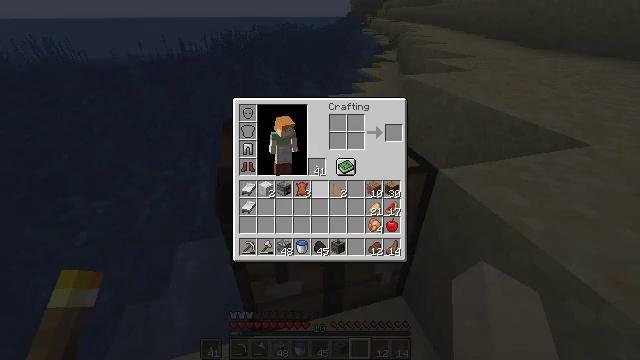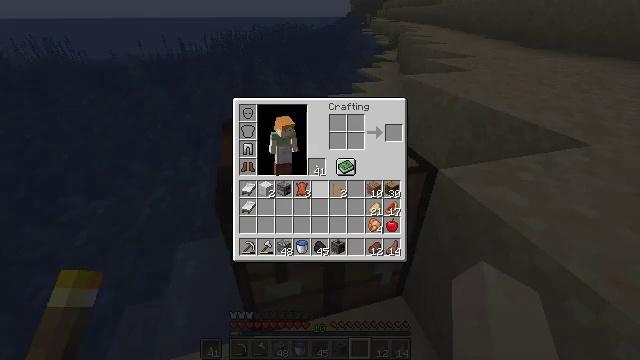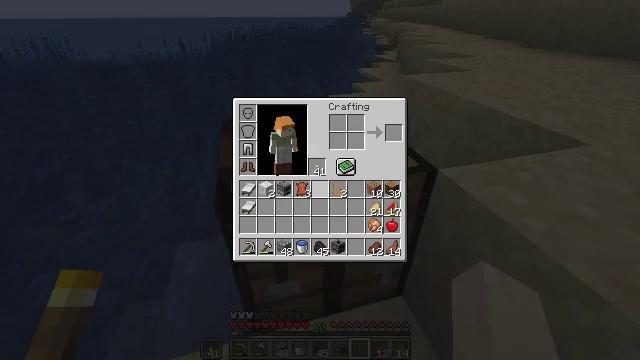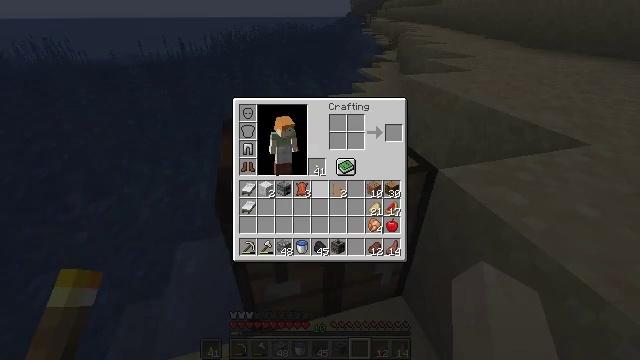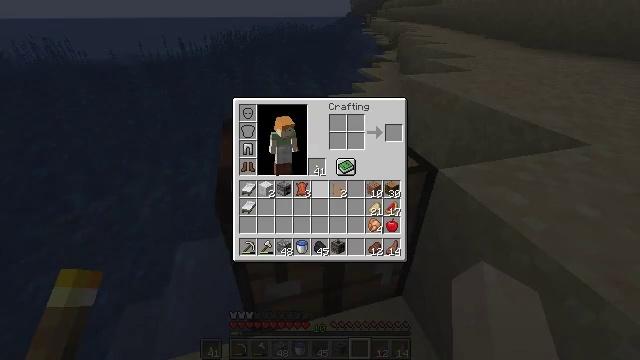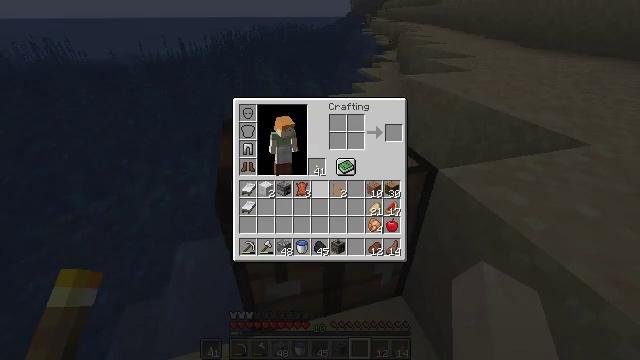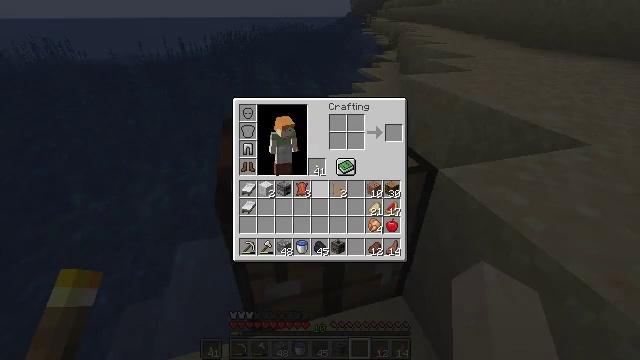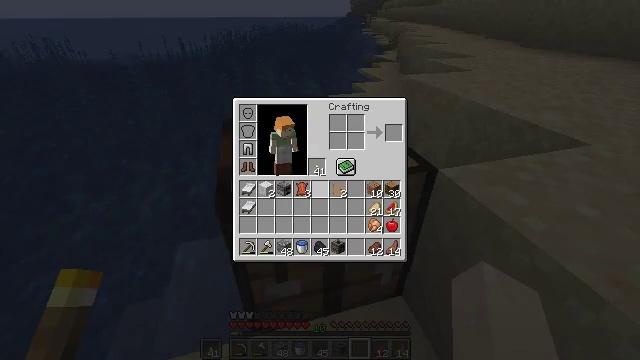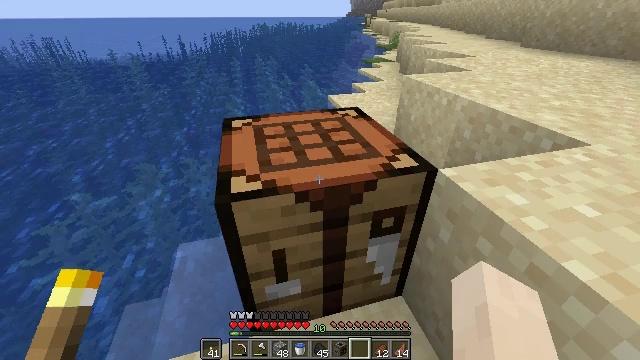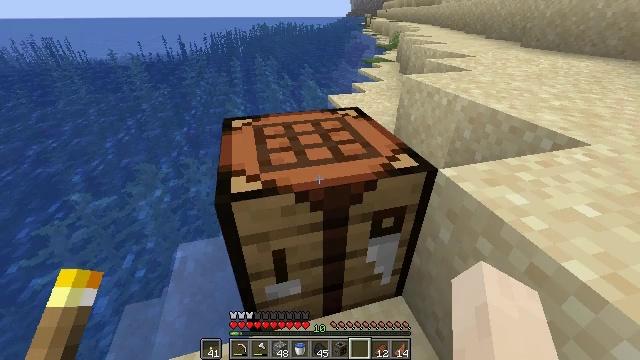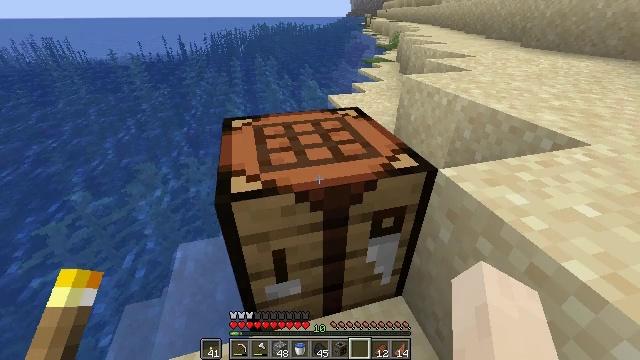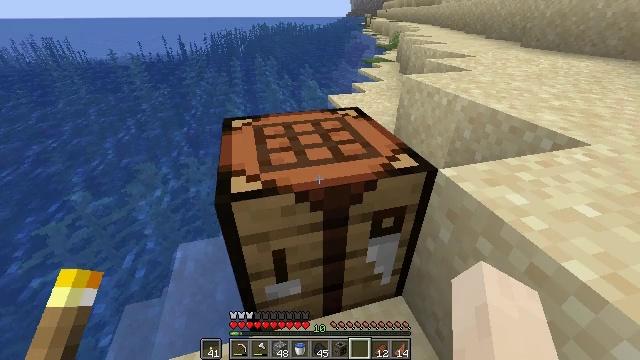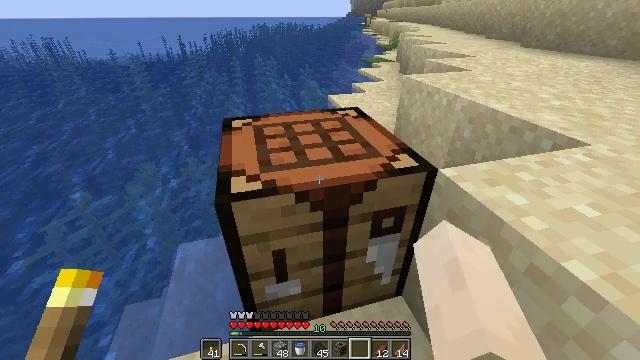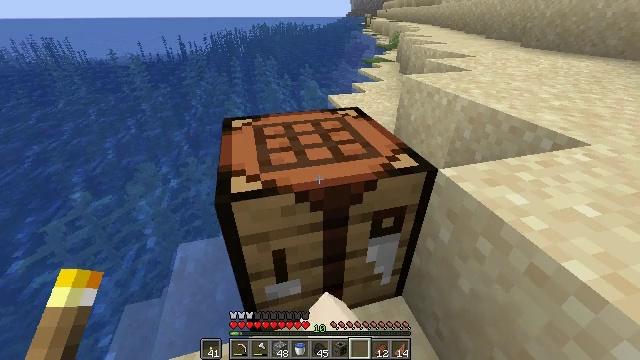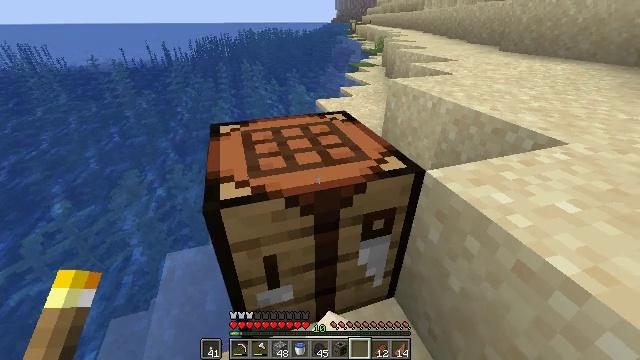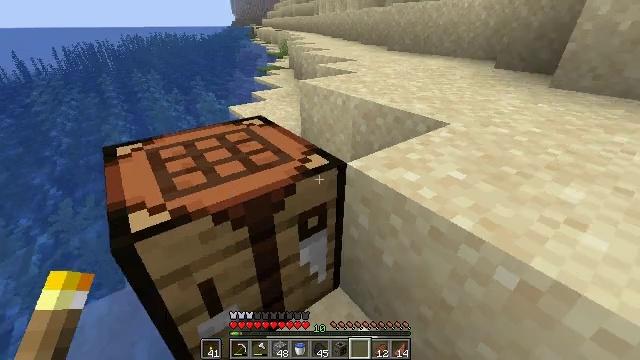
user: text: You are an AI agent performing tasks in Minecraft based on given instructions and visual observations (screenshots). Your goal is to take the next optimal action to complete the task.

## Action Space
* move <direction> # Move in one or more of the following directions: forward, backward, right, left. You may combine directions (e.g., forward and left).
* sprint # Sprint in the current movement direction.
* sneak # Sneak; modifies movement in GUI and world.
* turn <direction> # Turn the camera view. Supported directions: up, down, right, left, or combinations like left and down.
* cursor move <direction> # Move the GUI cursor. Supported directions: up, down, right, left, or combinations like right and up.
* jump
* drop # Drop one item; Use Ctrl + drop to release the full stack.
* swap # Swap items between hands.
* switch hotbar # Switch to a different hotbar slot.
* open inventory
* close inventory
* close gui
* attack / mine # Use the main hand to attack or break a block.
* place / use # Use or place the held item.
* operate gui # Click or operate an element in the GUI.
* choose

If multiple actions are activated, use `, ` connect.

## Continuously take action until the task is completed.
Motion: motion action
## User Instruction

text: Craft a jungle boat from jungle planks.
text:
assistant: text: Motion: no_op
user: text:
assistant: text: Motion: no_op
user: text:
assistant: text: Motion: no_op
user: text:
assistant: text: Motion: no_op
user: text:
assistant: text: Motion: no_op
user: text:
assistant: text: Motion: no_op
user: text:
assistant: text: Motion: no_op
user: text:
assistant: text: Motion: no_op
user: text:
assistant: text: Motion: no_op
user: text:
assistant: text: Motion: no_op
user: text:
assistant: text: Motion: use / place
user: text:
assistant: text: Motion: use / place
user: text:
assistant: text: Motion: use / place
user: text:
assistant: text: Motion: turn right
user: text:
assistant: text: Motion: turn right
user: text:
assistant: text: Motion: cursor move right
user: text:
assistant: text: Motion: cursor move left
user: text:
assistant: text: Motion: no_op
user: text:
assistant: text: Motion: no_op
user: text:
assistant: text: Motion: cursor move right
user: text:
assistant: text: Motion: no_op
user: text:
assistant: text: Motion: no_op
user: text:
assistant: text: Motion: no_op
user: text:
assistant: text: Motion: cursor move right
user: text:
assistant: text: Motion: no_op
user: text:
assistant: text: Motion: no_op
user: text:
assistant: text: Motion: no_op
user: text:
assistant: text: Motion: no_op
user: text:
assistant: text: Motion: no_op
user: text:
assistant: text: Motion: no_op